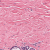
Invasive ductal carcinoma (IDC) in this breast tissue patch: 0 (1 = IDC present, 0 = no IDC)